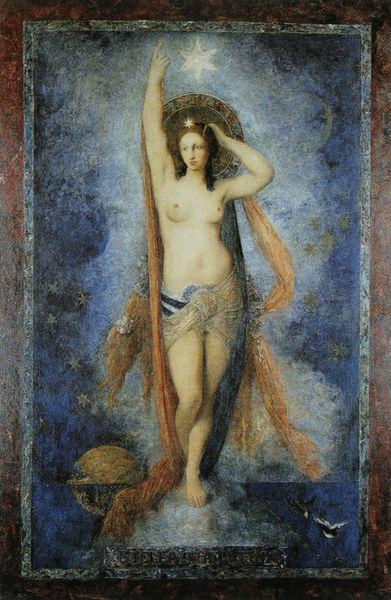
Titel: Stella matutina
Künstler: Georges Rouault
Standort: Avallon
Institution: Musée de l'Avallonais
Schlagwörter: akt, blau, gemälde, gott, haut, himmel, kopf, lendenschurz, meer, nackt, schatten, umhang, vogel, wasser, weiß, wolken, ocker, braun, brust, busen, finger, frau, frisur, geste, haar, hintergrund, licht, orange, schwarz, schal, schleier, tuch, wolke, beige, malerei, symbolismus, wand, arm, band, knoten, rahmen, sockel, stehen, hände, spiegelung, vögel, rauch, sonne, figur, gold, tücher, gewänder, gebeugt, oval, skulptur, beine, brüste, nebel, violett, rand, weiblich, zeigefinger, widerschein, aufrecht, stuck, nabel, kontrapost, brustwarzen, knie, scham, max ernst, barfuss, nacktheit, mond, stern, schwalben, nack, inkarant, sterne, wolkig, göttin, gestus, heiligenschein, nimbus, hüfte, erhoben, venus, heilige, fresko, gottheit, heilig, planet, doppelrahmen, walnuß, schwalbe, aphrodite, gustave moreau, cackt, angewinckelt, are, blß, meeresgöttin, planeten, venud, von stuck, zwei sterne